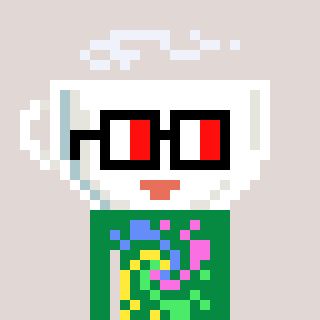
a pixel art character with square glasses with black frames and red eyes, a mug-shaped head and a green-colored body on a warm background